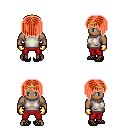
a pixel art fantasy rpg character, male body template, human, dark skin, white sleeveless shirt, red pants, red pageboy hairstyle, gold tiara, gold gloves, ghillies, four views (front, back, left, right), 2x2 character sprite sheet, small pixel art, hard edges, no anti-aliasing